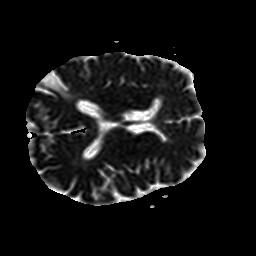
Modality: ADC
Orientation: axial
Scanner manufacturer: philips
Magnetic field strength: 1.5 T
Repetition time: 2.887 s
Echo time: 0.06318 s